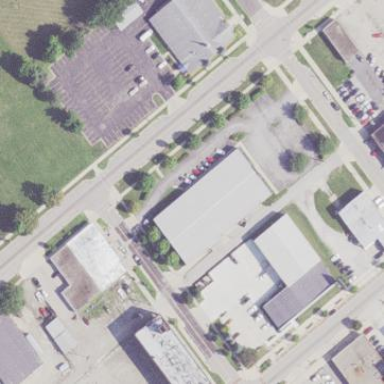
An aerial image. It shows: Commercial building that serves as trade shop.